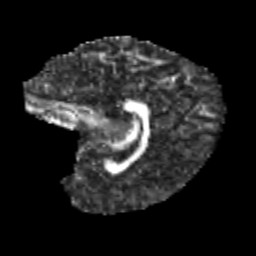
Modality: FA
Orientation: sagittal
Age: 12
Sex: female
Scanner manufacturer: siemens
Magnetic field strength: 3 T
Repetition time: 3.8 s
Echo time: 0.07 s